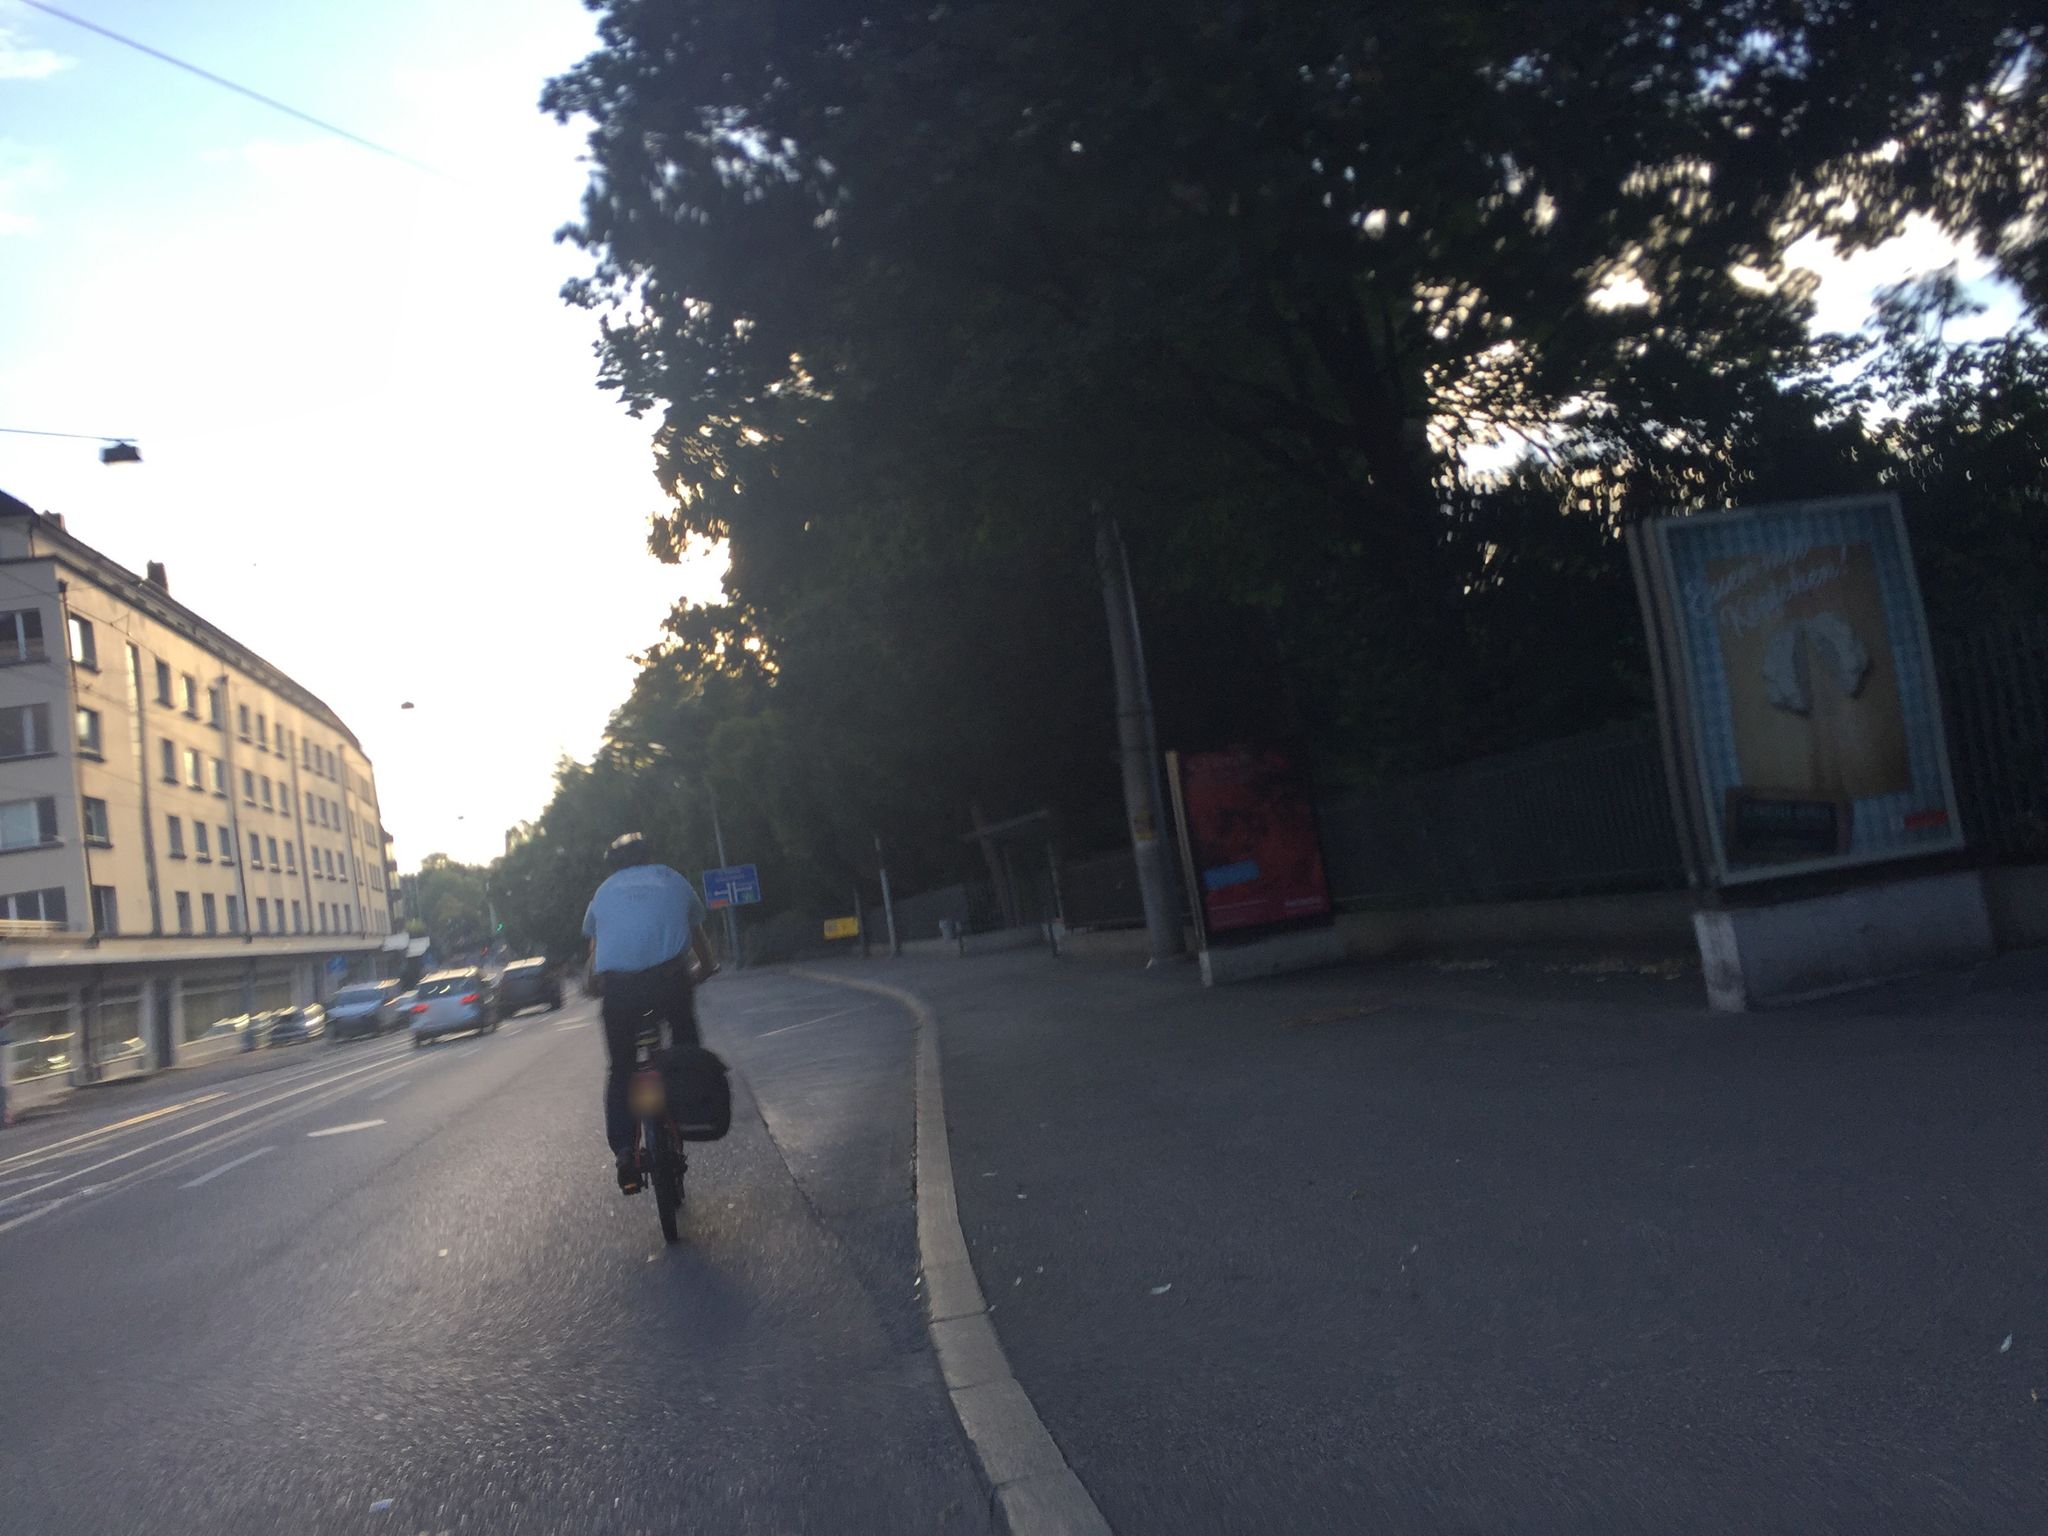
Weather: clear
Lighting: day
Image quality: good
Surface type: cycling surface
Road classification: primary
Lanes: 3
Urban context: urban centre
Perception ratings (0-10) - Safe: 6.36, Lively: 7.39, Beautiful: 6.89, Boring: 1.53, Depressing: 2.75, Wealthy: 2.22